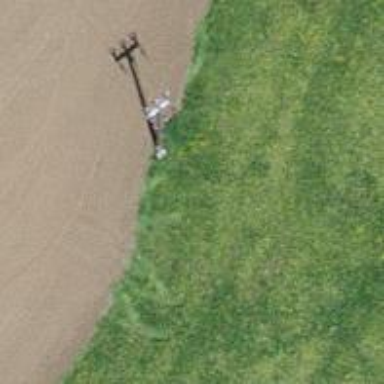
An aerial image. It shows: Power pole.